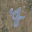
Label: 7